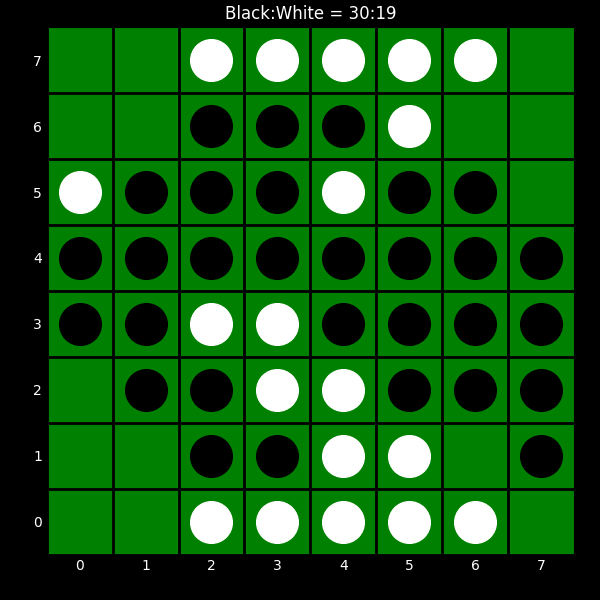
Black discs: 30
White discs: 19